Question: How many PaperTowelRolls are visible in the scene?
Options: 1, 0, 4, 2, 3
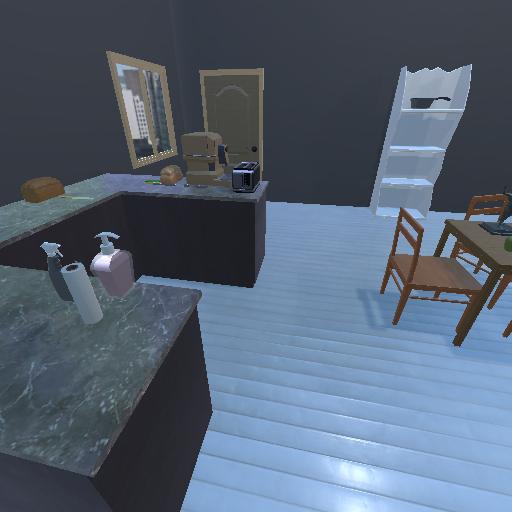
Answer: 1